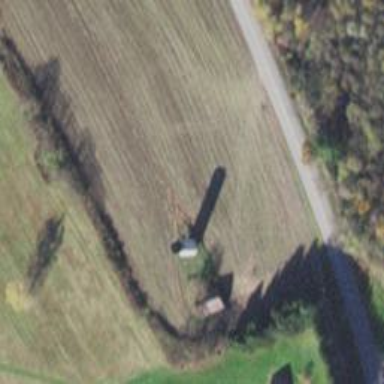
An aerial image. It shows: Silo.